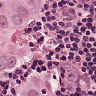
Metastatic tissue present: yes